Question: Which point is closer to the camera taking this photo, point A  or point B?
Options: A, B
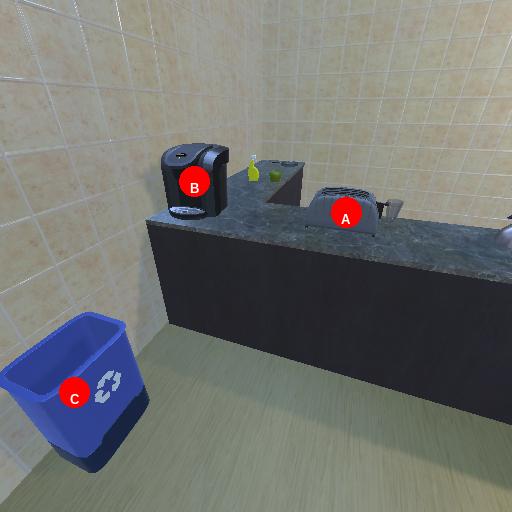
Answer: A